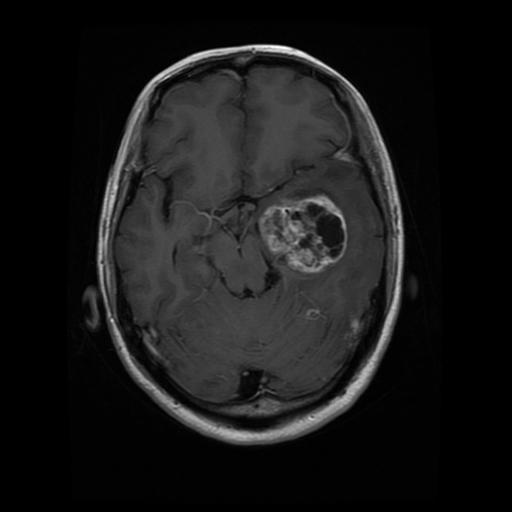
Label: glioma